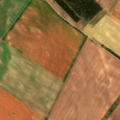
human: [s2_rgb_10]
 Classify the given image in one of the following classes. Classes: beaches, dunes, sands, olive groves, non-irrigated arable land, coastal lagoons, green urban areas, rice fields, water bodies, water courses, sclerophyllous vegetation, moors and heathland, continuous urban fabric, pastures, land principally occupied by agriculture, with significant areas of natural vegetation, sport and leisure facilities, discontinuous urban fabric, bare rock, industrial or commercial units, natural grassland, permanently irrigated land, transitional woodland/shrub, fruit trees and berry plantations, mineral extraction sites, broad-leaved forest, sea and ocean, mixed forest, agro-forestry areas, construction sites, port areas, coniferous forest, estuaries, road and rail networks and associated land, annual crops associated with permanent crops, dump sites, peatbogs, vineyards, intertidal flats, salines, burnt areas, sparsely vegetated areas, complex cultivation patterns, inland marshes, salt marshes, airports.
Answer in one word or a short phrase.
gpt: non-irrigated arable land